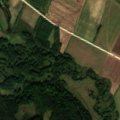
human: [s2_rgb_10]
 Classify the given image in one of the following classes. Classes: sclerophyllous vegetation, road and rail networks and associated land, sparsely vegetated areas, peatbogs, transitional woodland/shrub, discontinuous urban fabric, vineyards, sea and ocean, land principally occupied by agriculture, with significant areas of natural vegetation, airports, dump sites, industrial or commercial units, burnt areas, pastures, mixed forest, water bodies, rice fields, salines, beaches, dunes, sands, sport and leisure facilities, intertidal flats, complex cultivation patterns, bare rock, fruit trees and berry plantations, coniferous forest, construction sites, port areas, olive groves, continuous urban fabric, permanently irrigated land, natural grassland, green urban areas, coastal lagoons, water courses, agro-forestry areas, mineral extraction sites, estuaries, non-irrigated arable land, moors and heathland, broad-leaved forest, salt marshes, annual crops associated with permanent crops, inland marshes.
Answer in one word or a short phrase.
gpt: non-irrigated arable land, land principally occupied by agriculture, with significant areas of natural vegetation, mixed forest, transitional woodland/shrub